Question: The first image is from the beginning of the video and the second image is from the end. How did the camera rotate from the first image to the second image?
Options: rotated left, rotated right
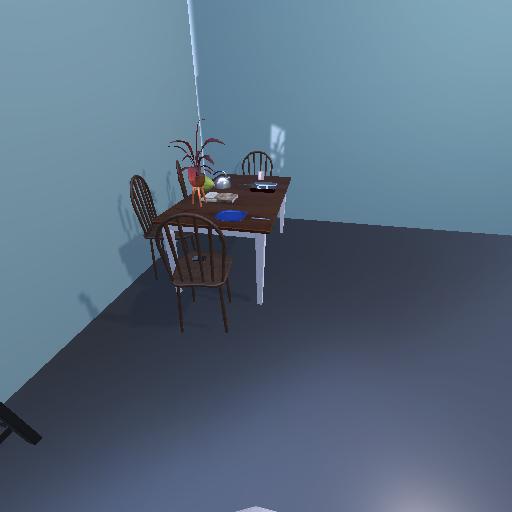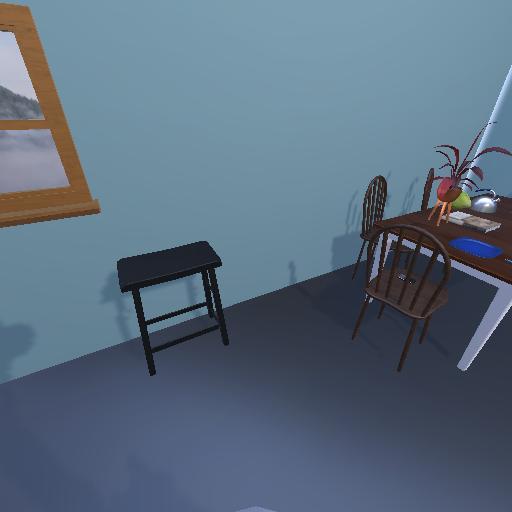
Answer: rotated left